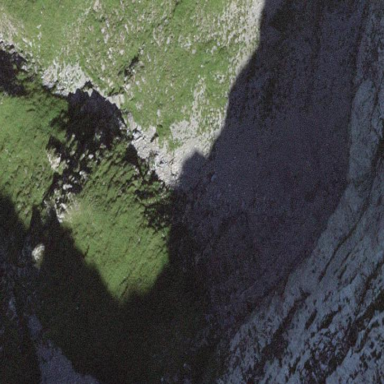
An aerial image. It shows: Natural scree.